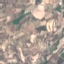
Label: PermanentCrop